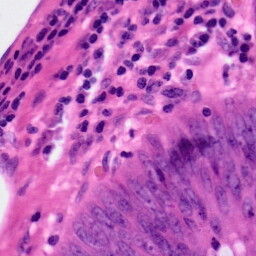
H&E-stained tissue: Colon